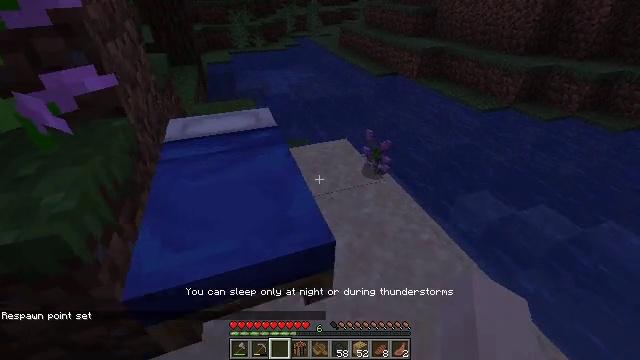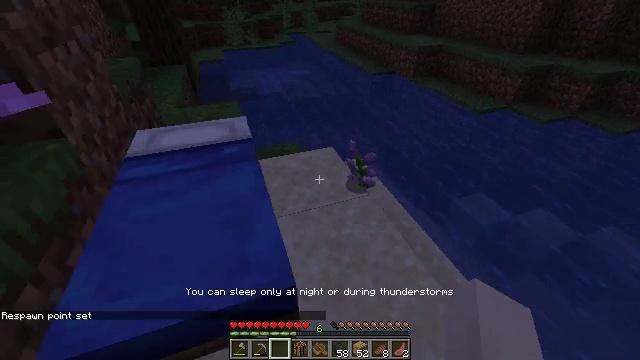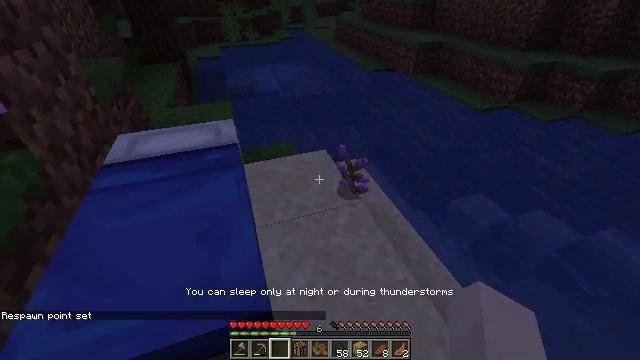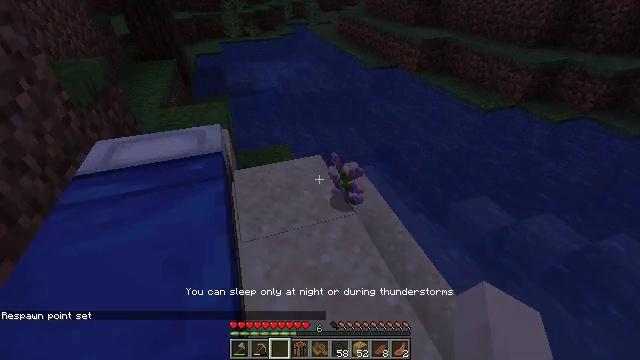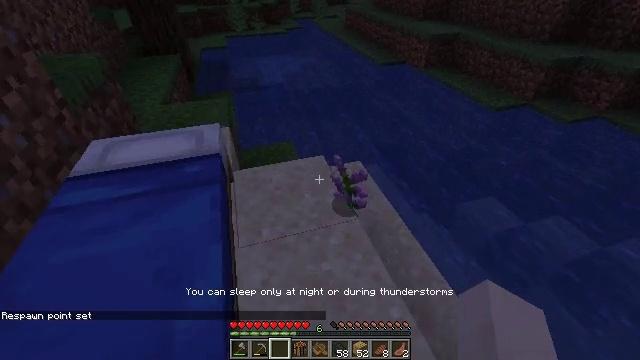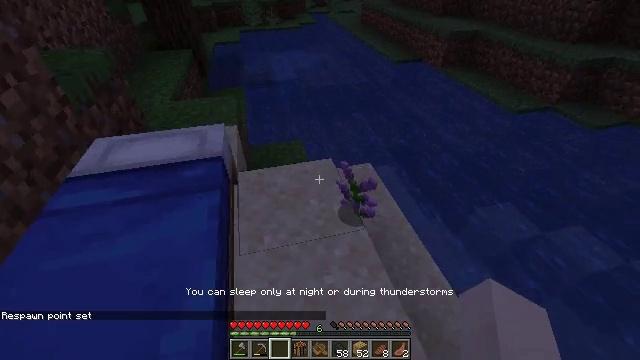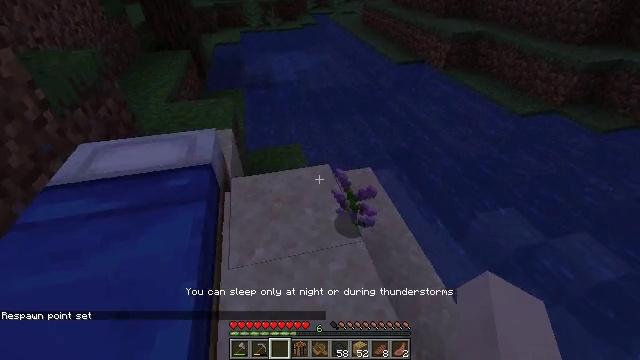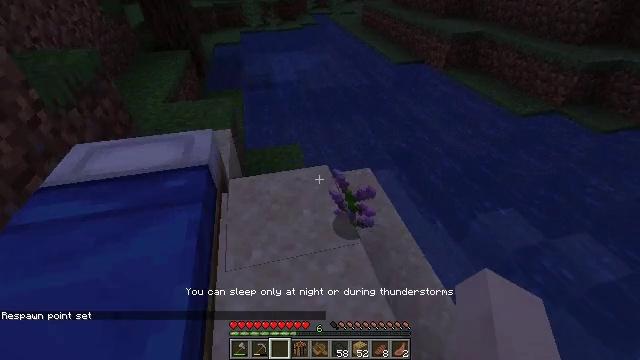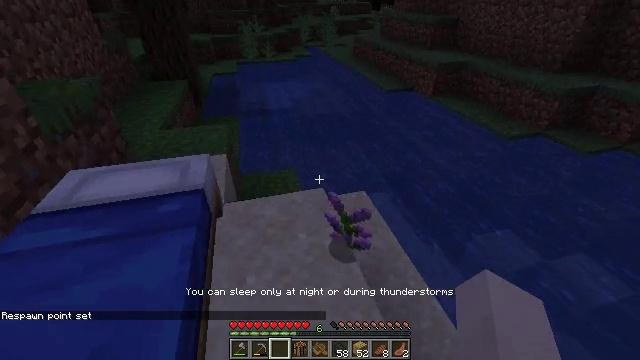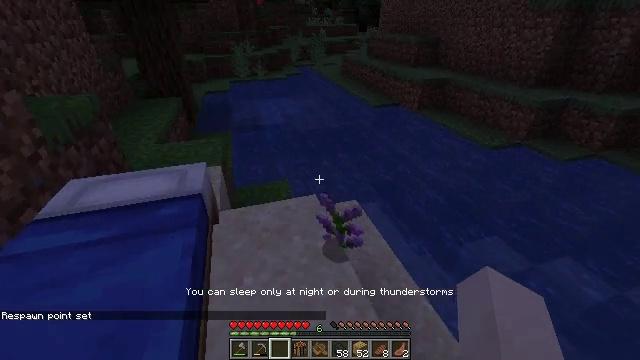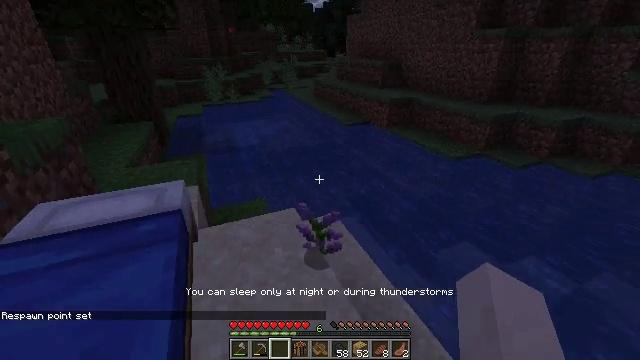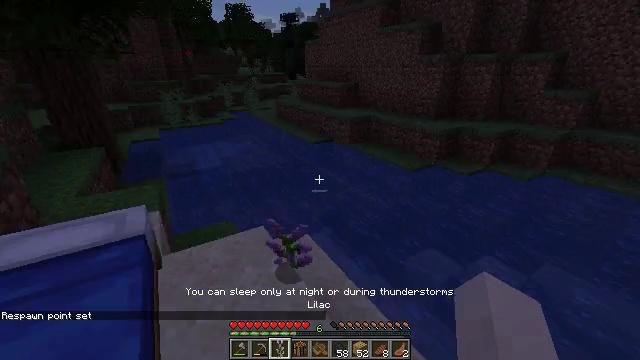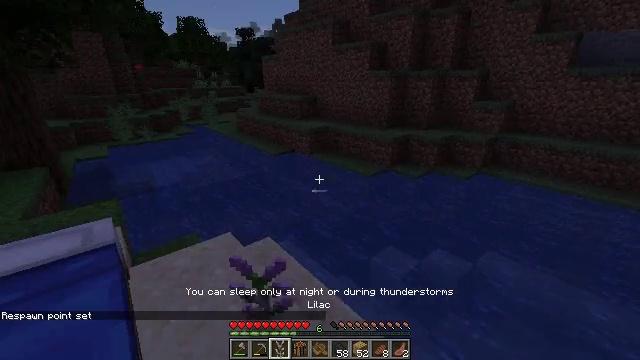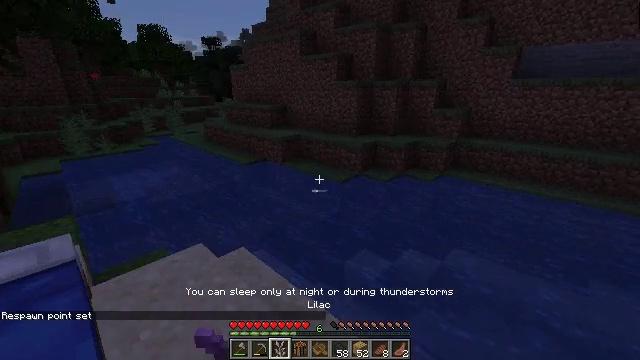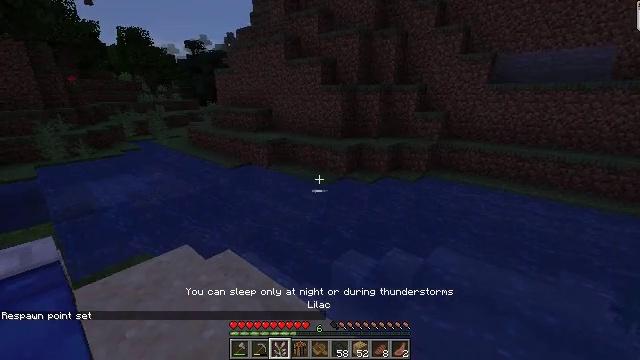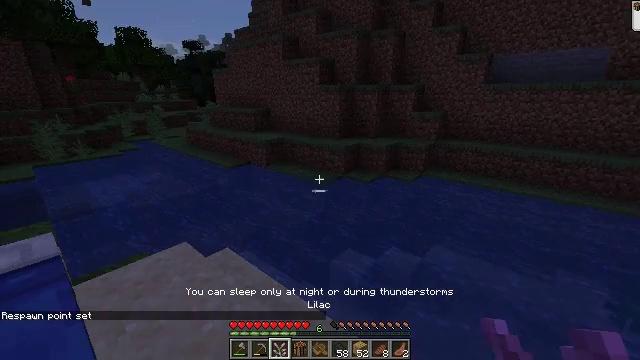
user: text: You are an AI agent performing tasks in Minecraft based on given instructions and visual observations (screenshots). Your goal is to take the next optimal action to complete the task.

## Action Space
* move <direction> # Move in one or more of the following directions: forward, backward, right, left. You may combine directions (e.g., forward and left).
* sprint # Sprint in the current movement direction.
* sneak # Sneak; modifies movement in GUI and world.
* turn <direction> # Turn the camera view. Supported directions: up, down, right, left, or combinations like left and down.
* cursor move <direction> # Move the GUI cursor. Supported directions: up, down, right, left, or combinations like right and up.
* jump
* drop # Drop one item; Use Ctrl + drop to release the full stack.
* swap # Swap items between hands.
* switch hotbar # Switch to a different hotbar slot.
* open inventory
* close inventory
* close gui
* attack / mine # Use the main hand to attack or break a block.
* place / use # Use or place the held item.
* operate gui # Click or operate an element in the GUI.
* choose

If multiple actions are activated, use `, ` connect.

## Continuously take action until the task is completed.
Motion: motion action
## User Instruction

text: Remove a lilac from the inventory.
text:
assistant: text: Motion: move forward and move right
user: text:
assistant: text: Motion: move forward and move right
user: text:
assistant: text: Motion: move forward
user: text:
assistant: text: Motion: move forward, turn left and down
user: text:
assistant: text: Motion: turn left
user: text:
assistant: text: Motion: no_op
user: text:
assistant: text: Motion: no_op
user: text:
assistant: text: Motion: move back, turn right and up
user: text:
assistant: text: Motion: move back, turn right and up
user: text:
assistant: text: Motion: move back, turn right and up
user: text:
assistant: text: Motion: move back, turn right and up
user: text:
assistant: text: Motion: move back, turn right and up
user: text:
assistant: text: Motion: turn right and up
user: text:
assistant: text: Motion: turn right
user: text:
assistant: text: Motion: no_op
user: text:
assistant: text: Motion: no_op
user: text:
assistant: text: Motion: no_op
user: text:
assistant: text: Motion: no_op
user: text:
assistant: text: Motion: no_op
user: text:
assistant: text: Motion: turn right
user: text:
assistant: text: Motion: turn right and up
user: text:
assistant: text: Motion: turn right and up
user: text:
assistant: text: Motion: turn right, drop
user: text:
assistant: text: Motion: drop
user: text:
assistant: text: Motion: drop
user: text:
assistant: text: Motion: turn left and down
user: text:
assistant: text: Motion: turn left
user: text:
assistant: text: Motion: no_op